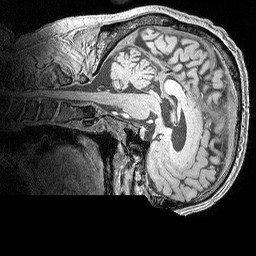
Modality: MP2RAGE
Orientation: sagittal
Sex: male
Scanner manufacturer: siemens
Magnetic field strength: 3 T
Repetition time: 5 s
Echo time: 0.00292 s